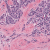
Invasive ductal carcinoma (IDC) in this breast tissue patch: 1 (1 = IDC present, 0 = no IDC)